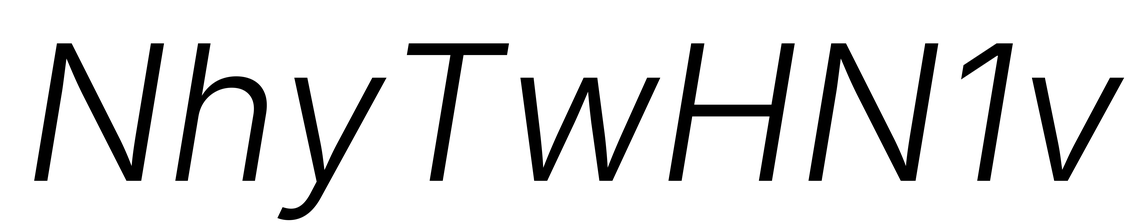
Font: Inter-Italic_Light_Italic